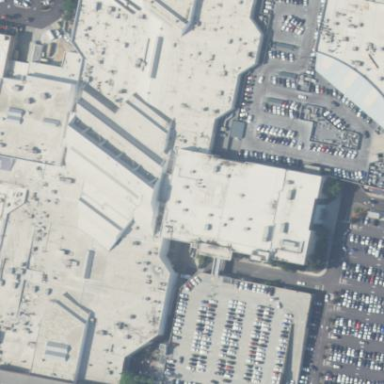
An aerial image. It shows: Commercial building housing mall.